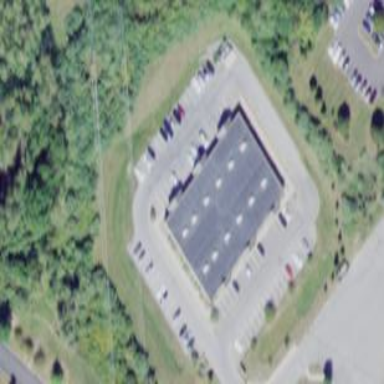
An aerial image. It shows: Retail building.